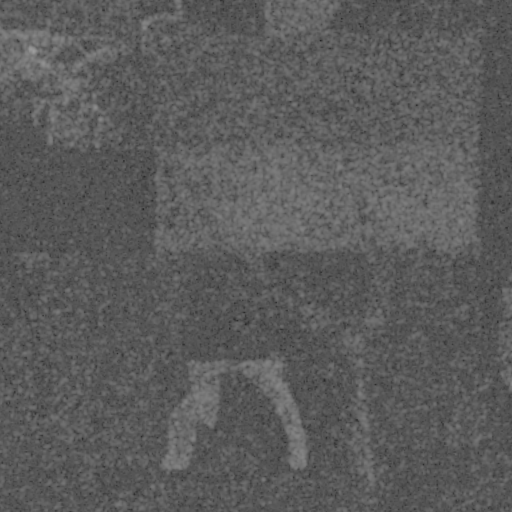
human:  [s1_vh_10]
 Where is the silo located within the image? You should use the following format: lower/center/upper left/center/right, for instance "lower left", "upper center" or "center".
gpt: The silo is located in the upper left of the image.
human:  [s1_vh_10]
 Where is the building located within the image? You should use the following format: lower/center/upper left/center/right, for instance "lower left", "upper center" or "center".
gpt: The building is located in the upper left of the image.
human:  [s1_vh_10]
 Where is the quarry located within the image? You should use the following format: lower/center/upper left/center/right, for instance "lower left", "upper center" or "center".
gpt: There is no quarry in the image.

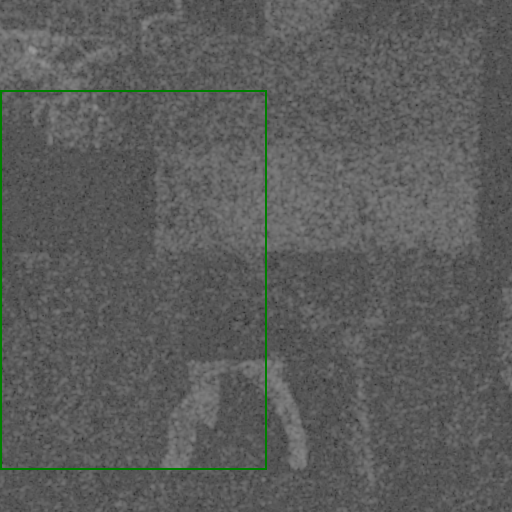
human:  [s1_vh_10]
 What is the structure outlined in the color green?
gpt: The structure outlined in green is a crop field.
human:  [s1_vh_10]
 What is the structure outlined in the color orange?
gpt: There is no orange outline.